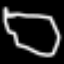
Label: octagon